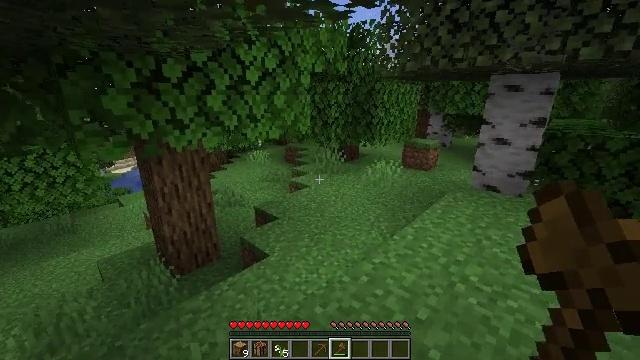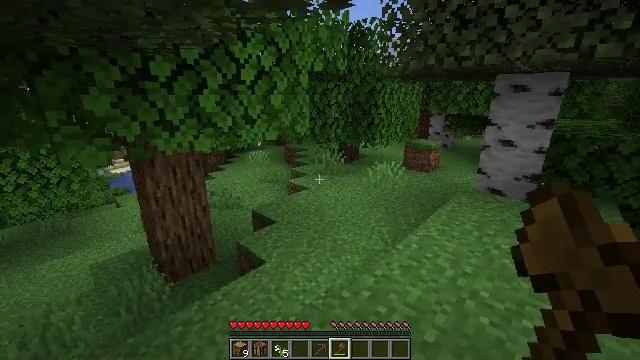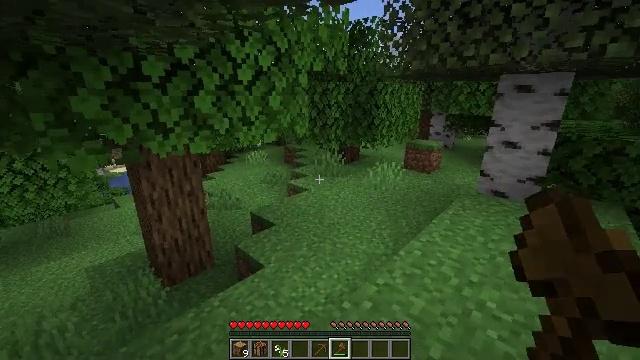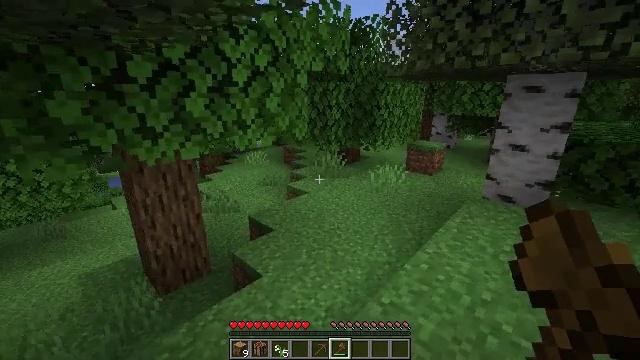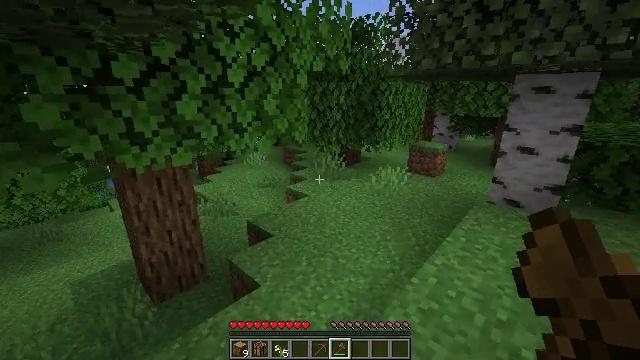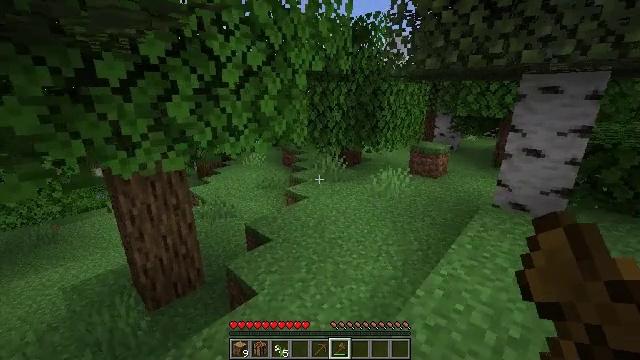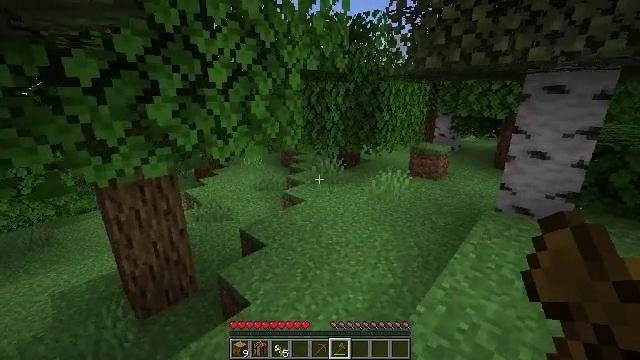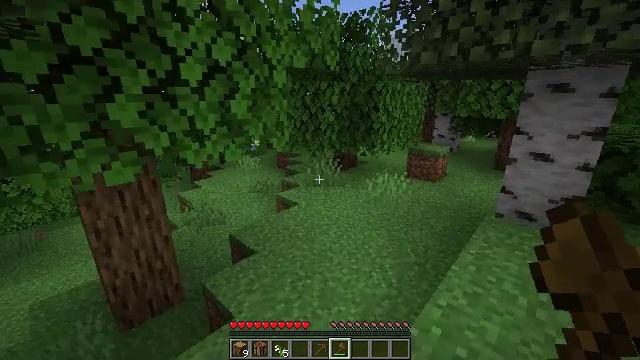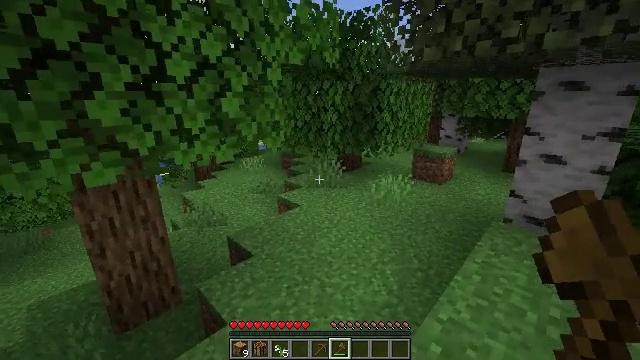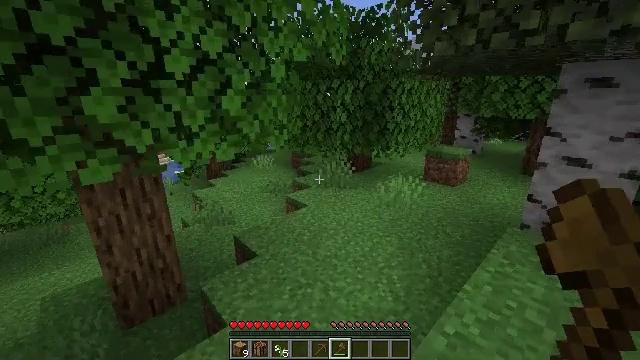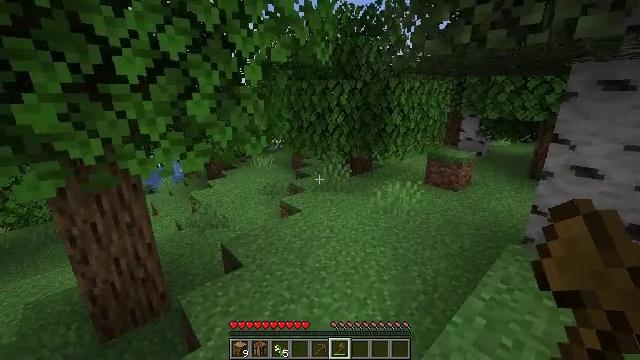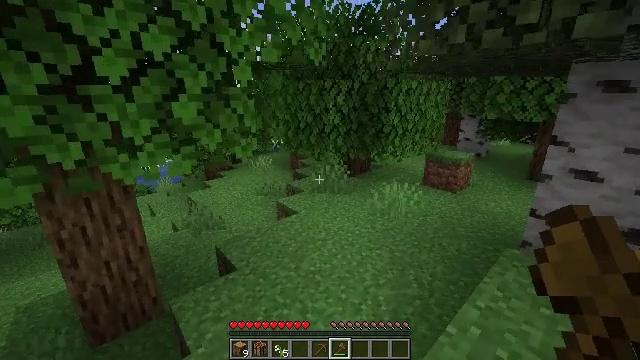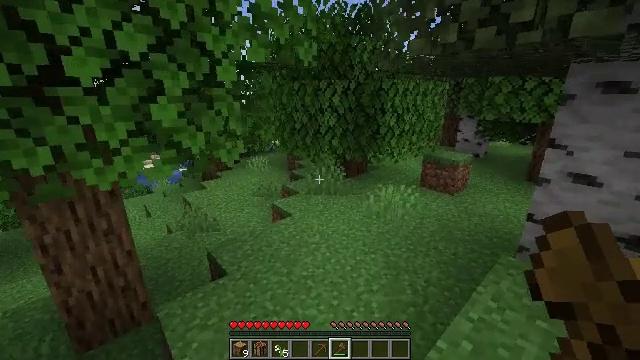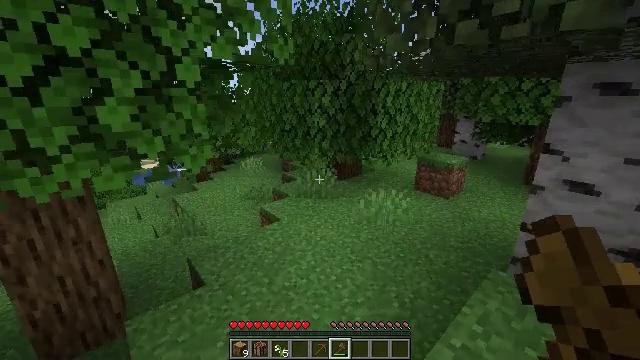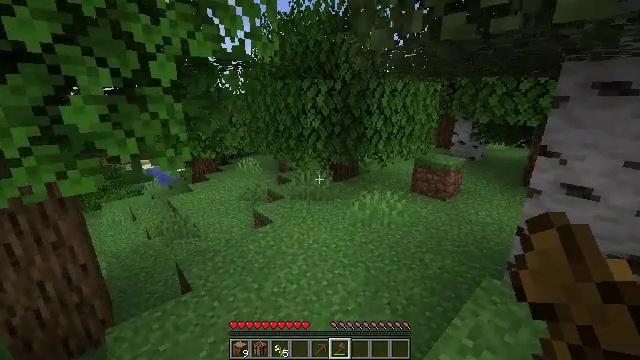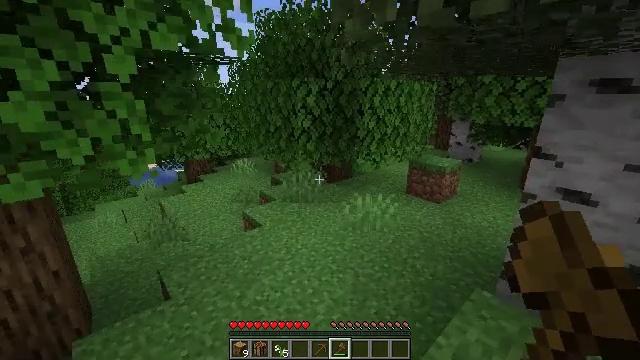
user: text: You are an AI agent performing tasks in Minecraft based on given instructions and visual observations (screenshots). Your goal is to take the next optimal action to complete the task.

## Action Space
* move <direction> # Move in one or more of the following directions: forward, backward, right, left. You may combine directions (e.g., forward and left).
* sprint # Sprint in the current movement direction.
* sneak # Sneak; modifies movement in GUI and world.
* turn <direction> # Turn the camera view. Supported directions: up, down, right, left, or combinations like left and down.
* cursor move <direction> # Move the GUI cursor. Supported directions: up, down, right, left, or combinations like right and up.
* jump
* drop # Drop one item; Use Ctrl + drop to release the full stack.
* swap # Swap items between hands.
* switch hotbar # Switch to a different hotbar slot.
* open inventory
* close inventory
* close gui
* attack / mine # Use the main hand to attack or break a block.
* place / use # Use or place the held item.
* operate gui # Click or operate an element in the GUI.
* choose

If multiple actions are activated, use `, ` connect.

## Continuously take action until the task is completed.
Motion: motion action
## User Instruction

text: Remove the lilac from its place.
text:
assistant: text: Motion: move forward
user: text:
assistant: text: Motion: move forward
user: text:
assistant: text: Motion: move forward
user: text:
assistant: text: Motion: move forward
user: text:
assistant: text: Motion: move forward and move right
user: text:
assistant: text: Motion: move forward and move right
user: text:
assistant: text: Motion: move forward and move right
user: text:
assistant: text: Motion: move forward and move right, turn left
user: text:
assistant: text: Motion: move forward and move right, turn left
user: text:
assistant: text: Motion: move forward and move right, turn left
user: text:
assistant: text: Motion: move forward and move right
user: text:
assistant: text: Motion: move forward and move right
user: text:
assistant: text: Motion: move forward and move right
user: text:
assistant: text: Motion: move forward and move right
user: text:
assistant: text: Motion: move forward and move right
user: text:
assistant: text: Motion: move forward and move right
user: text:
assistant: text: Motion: move forward and move right
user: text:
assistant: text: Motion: move forward
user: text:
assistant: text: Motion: move forward
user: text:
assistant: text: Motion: move forward
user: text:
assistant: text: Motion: move forward
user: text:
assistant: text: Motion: move forward
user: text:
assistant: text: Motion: no_op
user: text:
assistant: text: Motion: no_op
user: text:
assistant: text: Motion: no_op
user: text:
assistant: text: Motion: no_op
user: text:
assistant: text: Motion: no_op
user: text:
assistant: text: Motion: no_op
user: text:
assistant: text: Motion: no_op
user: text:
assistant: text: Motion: no_op